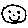
Label: smiley face